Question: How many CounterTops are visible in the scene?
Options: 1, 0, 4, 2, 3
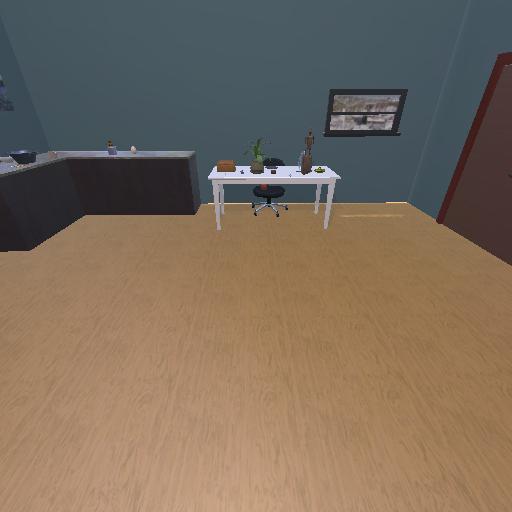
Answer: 1